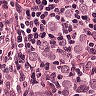
Metastatic tissue present: yes